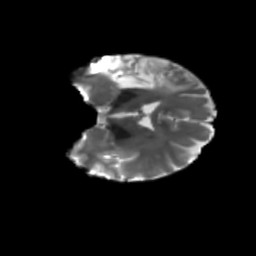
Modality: T2w
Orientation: coronal
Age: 36
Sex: female
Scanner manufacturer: siemens
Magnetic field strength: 3 T
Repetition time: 5.25 s
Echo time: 0.08 s